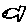
Label: fish